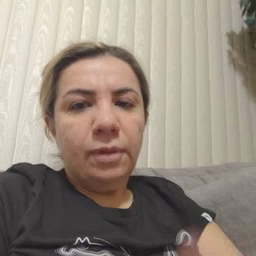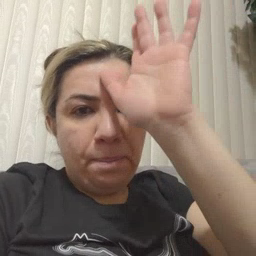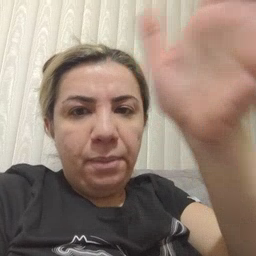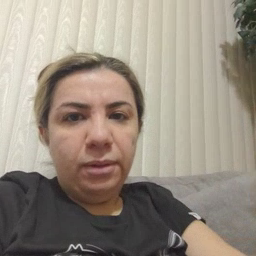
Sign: grandpa